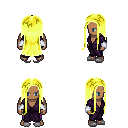
a pixel art fantasy rpg character, male body template, human, dark skin, purple robe, magenta pants, gold extra-long hairstyle, white cloth bracers, white slippers, four views (front, back, left, right), 2x2 character sprite sheet, small pixel art, hard edges, no anti-aliasing